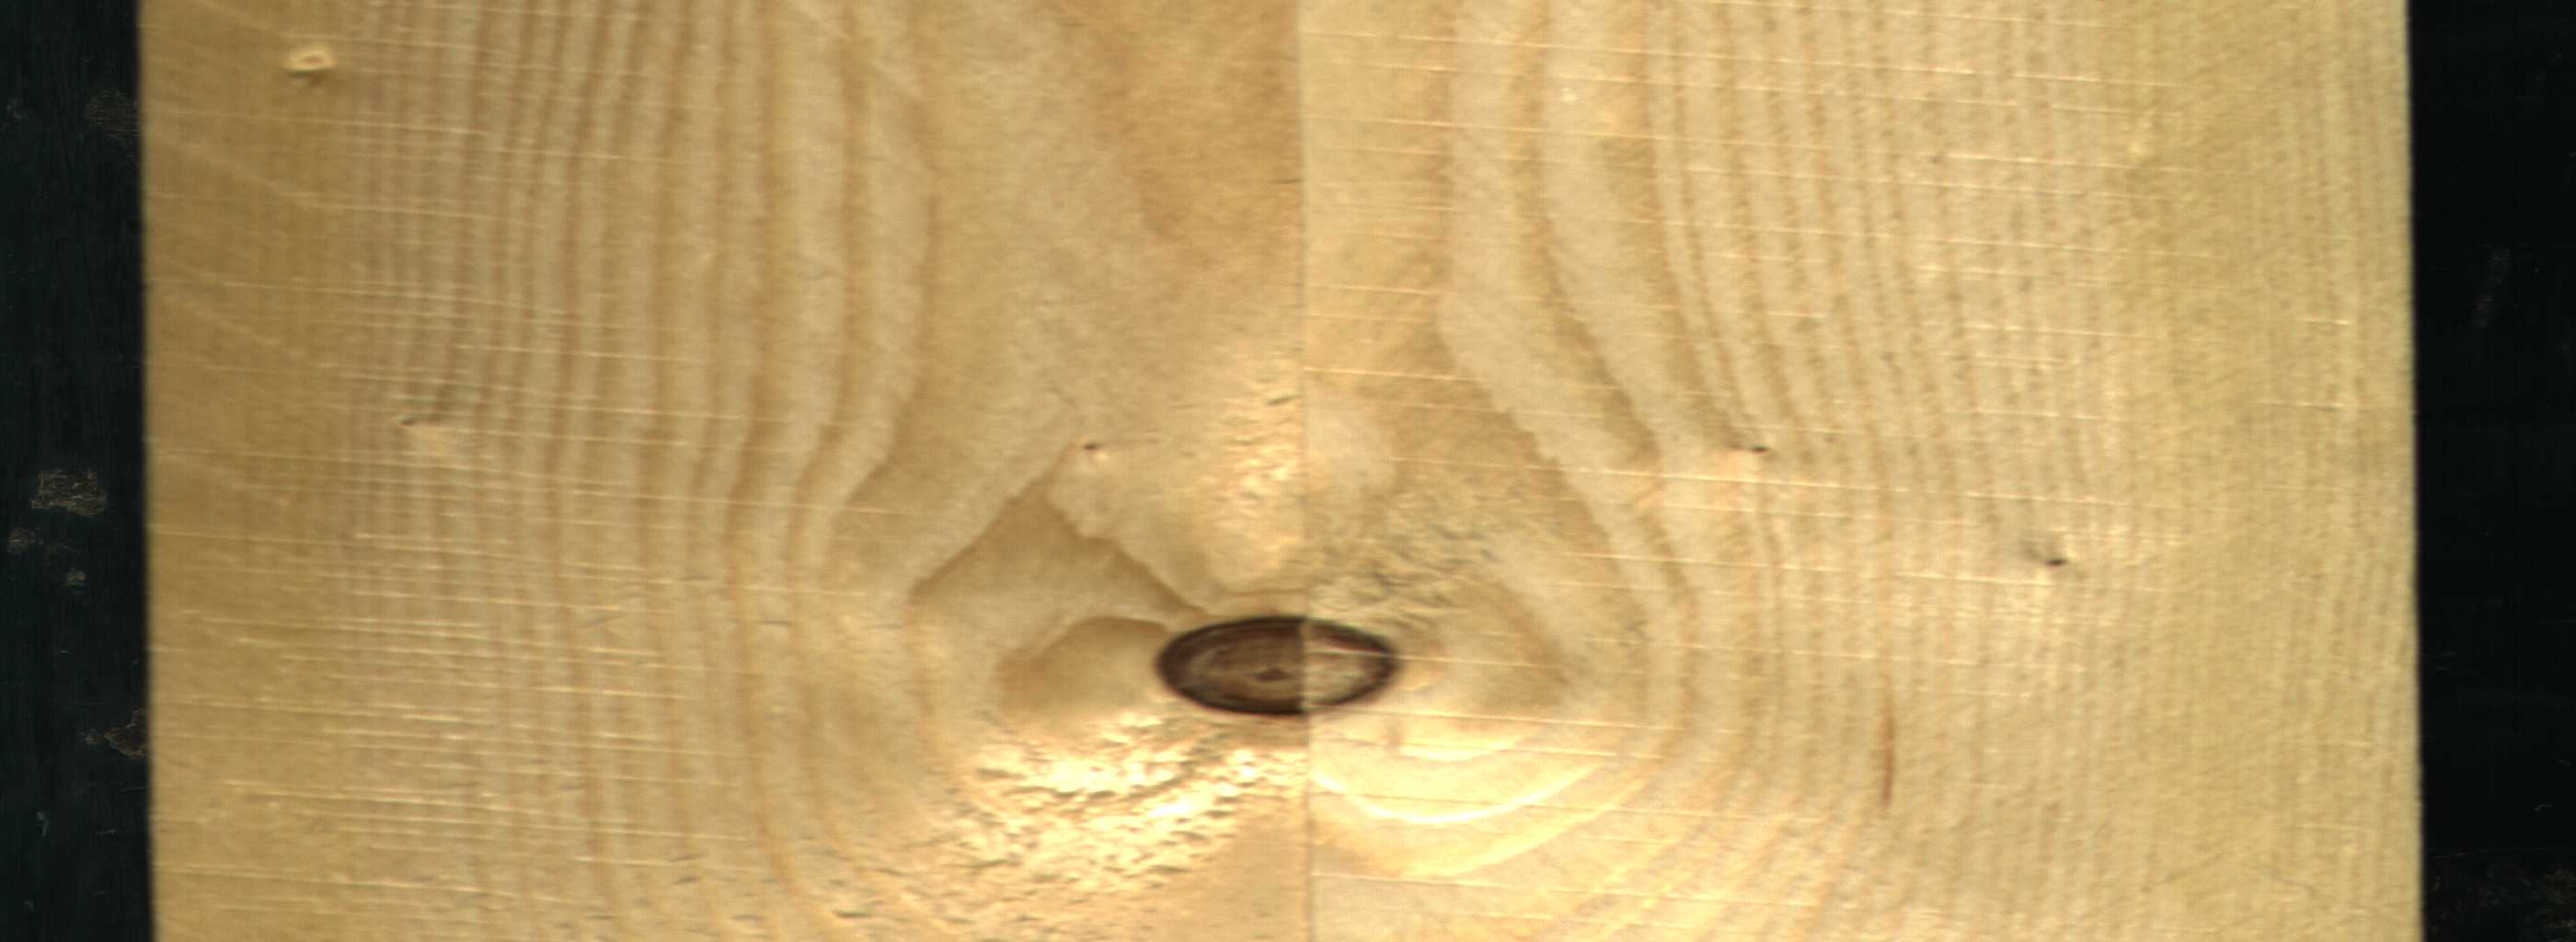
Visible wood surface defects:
Dead_Knot
Live_Knot
Live_Knot
Live_Knot